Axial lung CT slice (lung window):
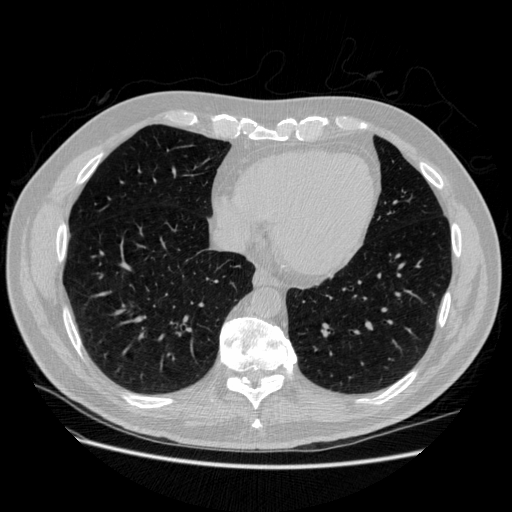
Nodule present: no